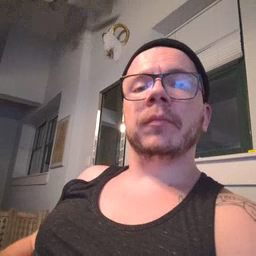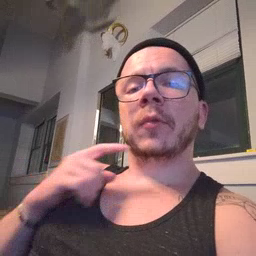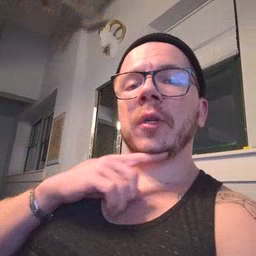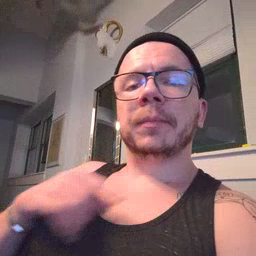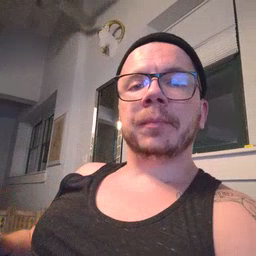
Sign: chin